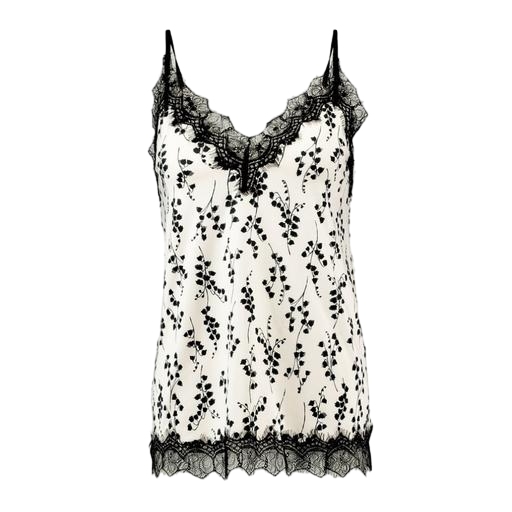
sleeveless lace, black dentelle lace-detail camisole, black lace cami, white background